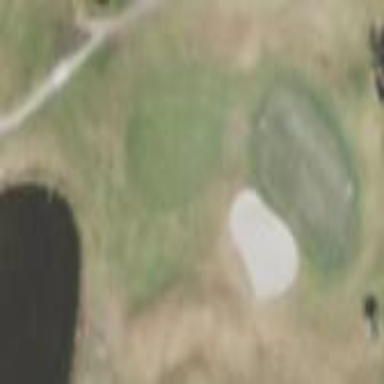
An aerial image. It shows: Area of rough grass used for golf.